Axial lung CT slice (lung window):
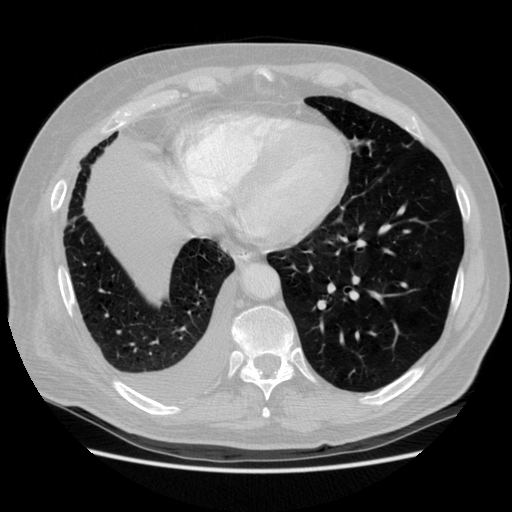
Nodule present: no